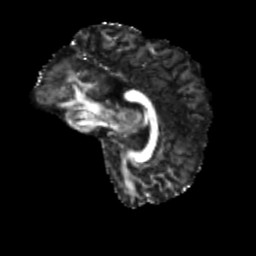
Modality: FA
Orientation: sagittal
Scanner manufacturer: siemens
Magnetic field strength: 3 T
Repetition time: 4 s
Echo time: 0.0594 s